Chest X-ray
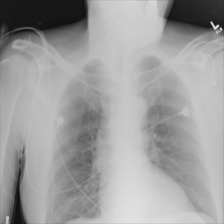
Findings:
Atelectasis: negative
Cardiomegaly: negative
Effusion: negative
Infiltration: negative
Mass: negative
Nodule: negative
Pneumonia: negative
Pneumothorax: negative
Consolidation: negative
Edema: negative
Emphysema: negative
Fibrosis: negative
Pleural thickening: negative
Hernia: negative